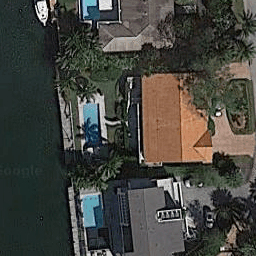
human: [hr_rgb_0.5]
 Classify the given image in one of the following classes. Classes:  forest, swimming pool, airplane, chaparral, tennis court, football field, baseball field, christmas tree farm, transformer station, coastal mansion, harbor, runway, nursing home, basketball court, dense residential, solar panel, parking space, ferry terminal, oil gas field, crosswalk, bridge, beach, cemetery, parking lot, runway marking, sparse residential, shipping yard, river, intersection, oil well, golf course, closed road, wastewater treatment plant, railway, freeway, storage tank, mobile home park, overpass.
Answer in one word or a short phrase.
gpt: coastal mansion